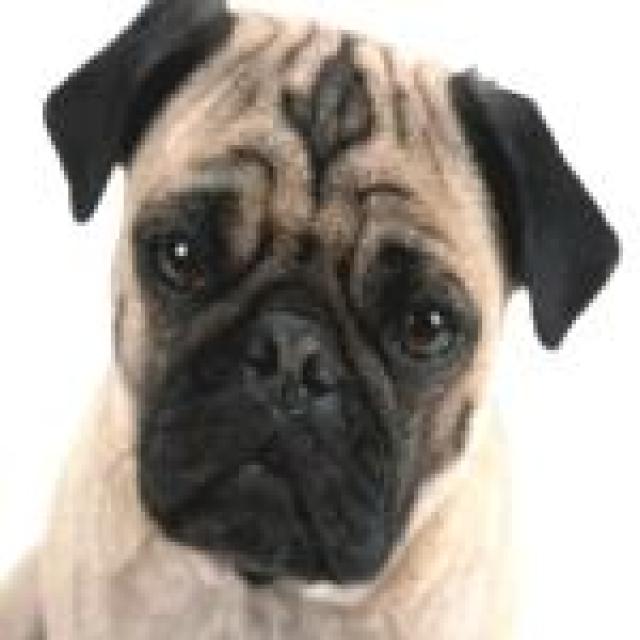
Healthy canine skin — no visible lesions, inflammation, or abnormalities. The skin and coat appear normal.